Field crop: maize
Growth stage: 2
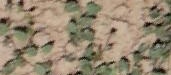
Species: convolvulus